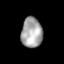
Tissue: prostate
Cell type: Myeloid cells
Senescence score: 0.3559
Nuclear area (px): 628
Mean DAPI intensity: 164.451